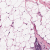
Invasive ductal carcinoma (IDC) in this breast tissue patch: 1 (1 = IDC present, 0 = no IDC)